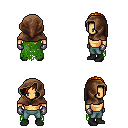
a pixel art fantasy rpg character, male body template, human, tanned skin, green tattered cape, teal pants, dark blonde parted hairstyle, cloth hood, metal gloves, black shoes, four views (front, back, left, right), 2x2 character sprite sheet, small pixel art, hard edges, no anti-aliasing